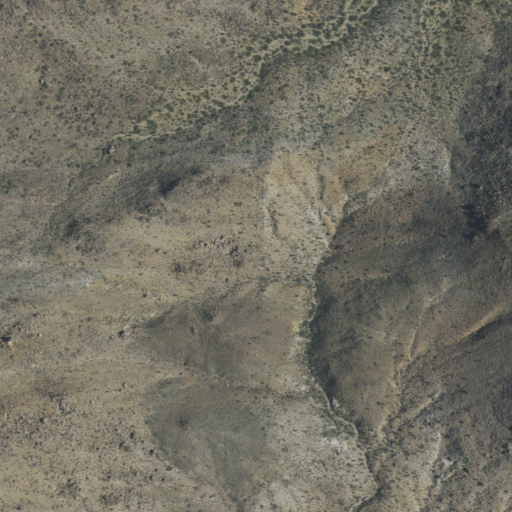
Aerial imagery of mountains in California named Colton Hills containing only shrub